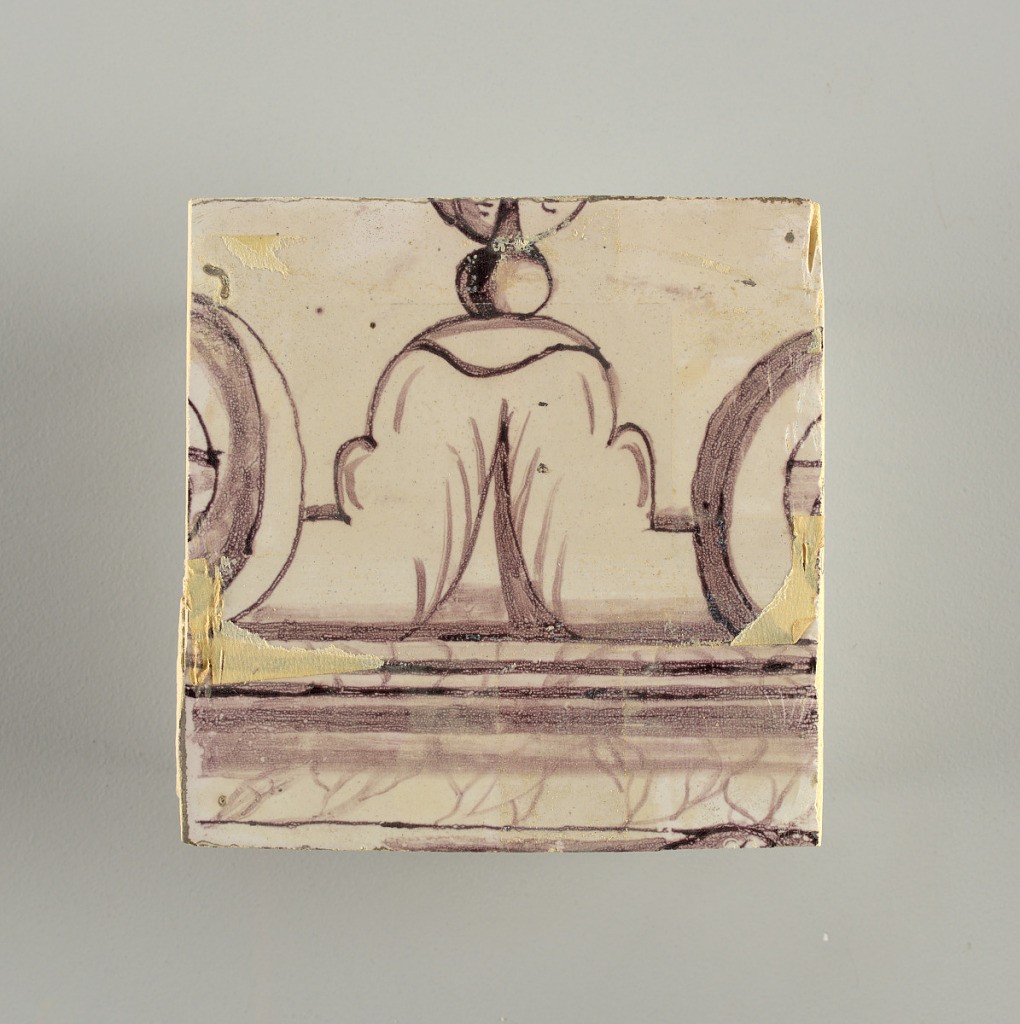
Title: Wall facing
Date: ca. 1725
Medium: tin-glazed earthenware, underglaze
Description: Two vertical rectangles, twenty-three tiles high.  A) Nine tiles wide at top; seven tiles wide at bottom.  B) Ten and one-half tiles wide.

Arabesque design of foliage.  A) with centered figure of Justice under a canopy.  B) with centered urn.